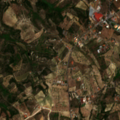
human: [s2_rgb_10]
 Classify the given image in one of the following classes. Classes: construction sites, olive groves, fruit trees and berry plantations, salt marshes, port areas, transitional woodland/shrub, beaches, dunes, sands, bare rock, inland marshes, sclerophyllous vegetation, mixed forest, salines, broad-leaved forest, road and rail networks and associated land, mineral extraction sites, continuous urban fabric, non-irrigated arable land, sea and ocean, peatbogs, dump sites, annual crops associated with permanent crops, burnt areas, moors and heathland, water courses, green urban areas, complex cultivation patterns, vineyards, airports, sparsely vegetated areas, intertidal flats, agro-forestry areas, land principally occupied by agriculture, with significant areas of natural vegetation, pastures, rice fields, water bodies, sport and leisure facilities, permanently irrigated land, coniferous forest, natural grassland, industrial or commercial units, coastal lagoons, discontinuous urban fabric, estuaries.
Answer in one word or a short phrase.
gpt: olive groves, land principally occupied by agriculture, with significant areas of natural vegetation